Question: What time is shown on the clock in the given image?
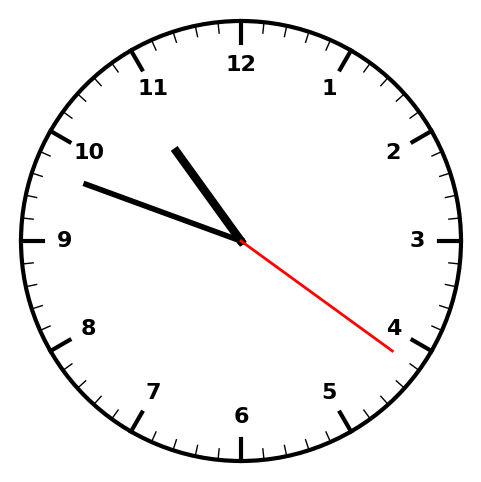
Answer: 10:48:21